Question: I have this structure, the top listed is 1 area:

I want Area have his own shared _Layout, problem it is that it always takes the project _Layout.
That's the code of _ViewStart of the area:
'''
@{
Layout = "~/Views/Shared/_LayoutTyre24.cshtml";
}
'''
But it says that can't find this.
What can i do?
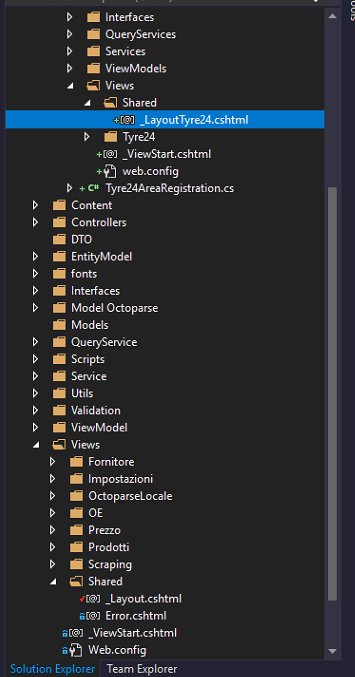
Answer: Just Replace Layout value like below in _ViewStart
'''
Layout = "~/Areas/{AddAreaNameHere}/Views/Shared/_Layout.cshtml";
'''